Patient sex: F
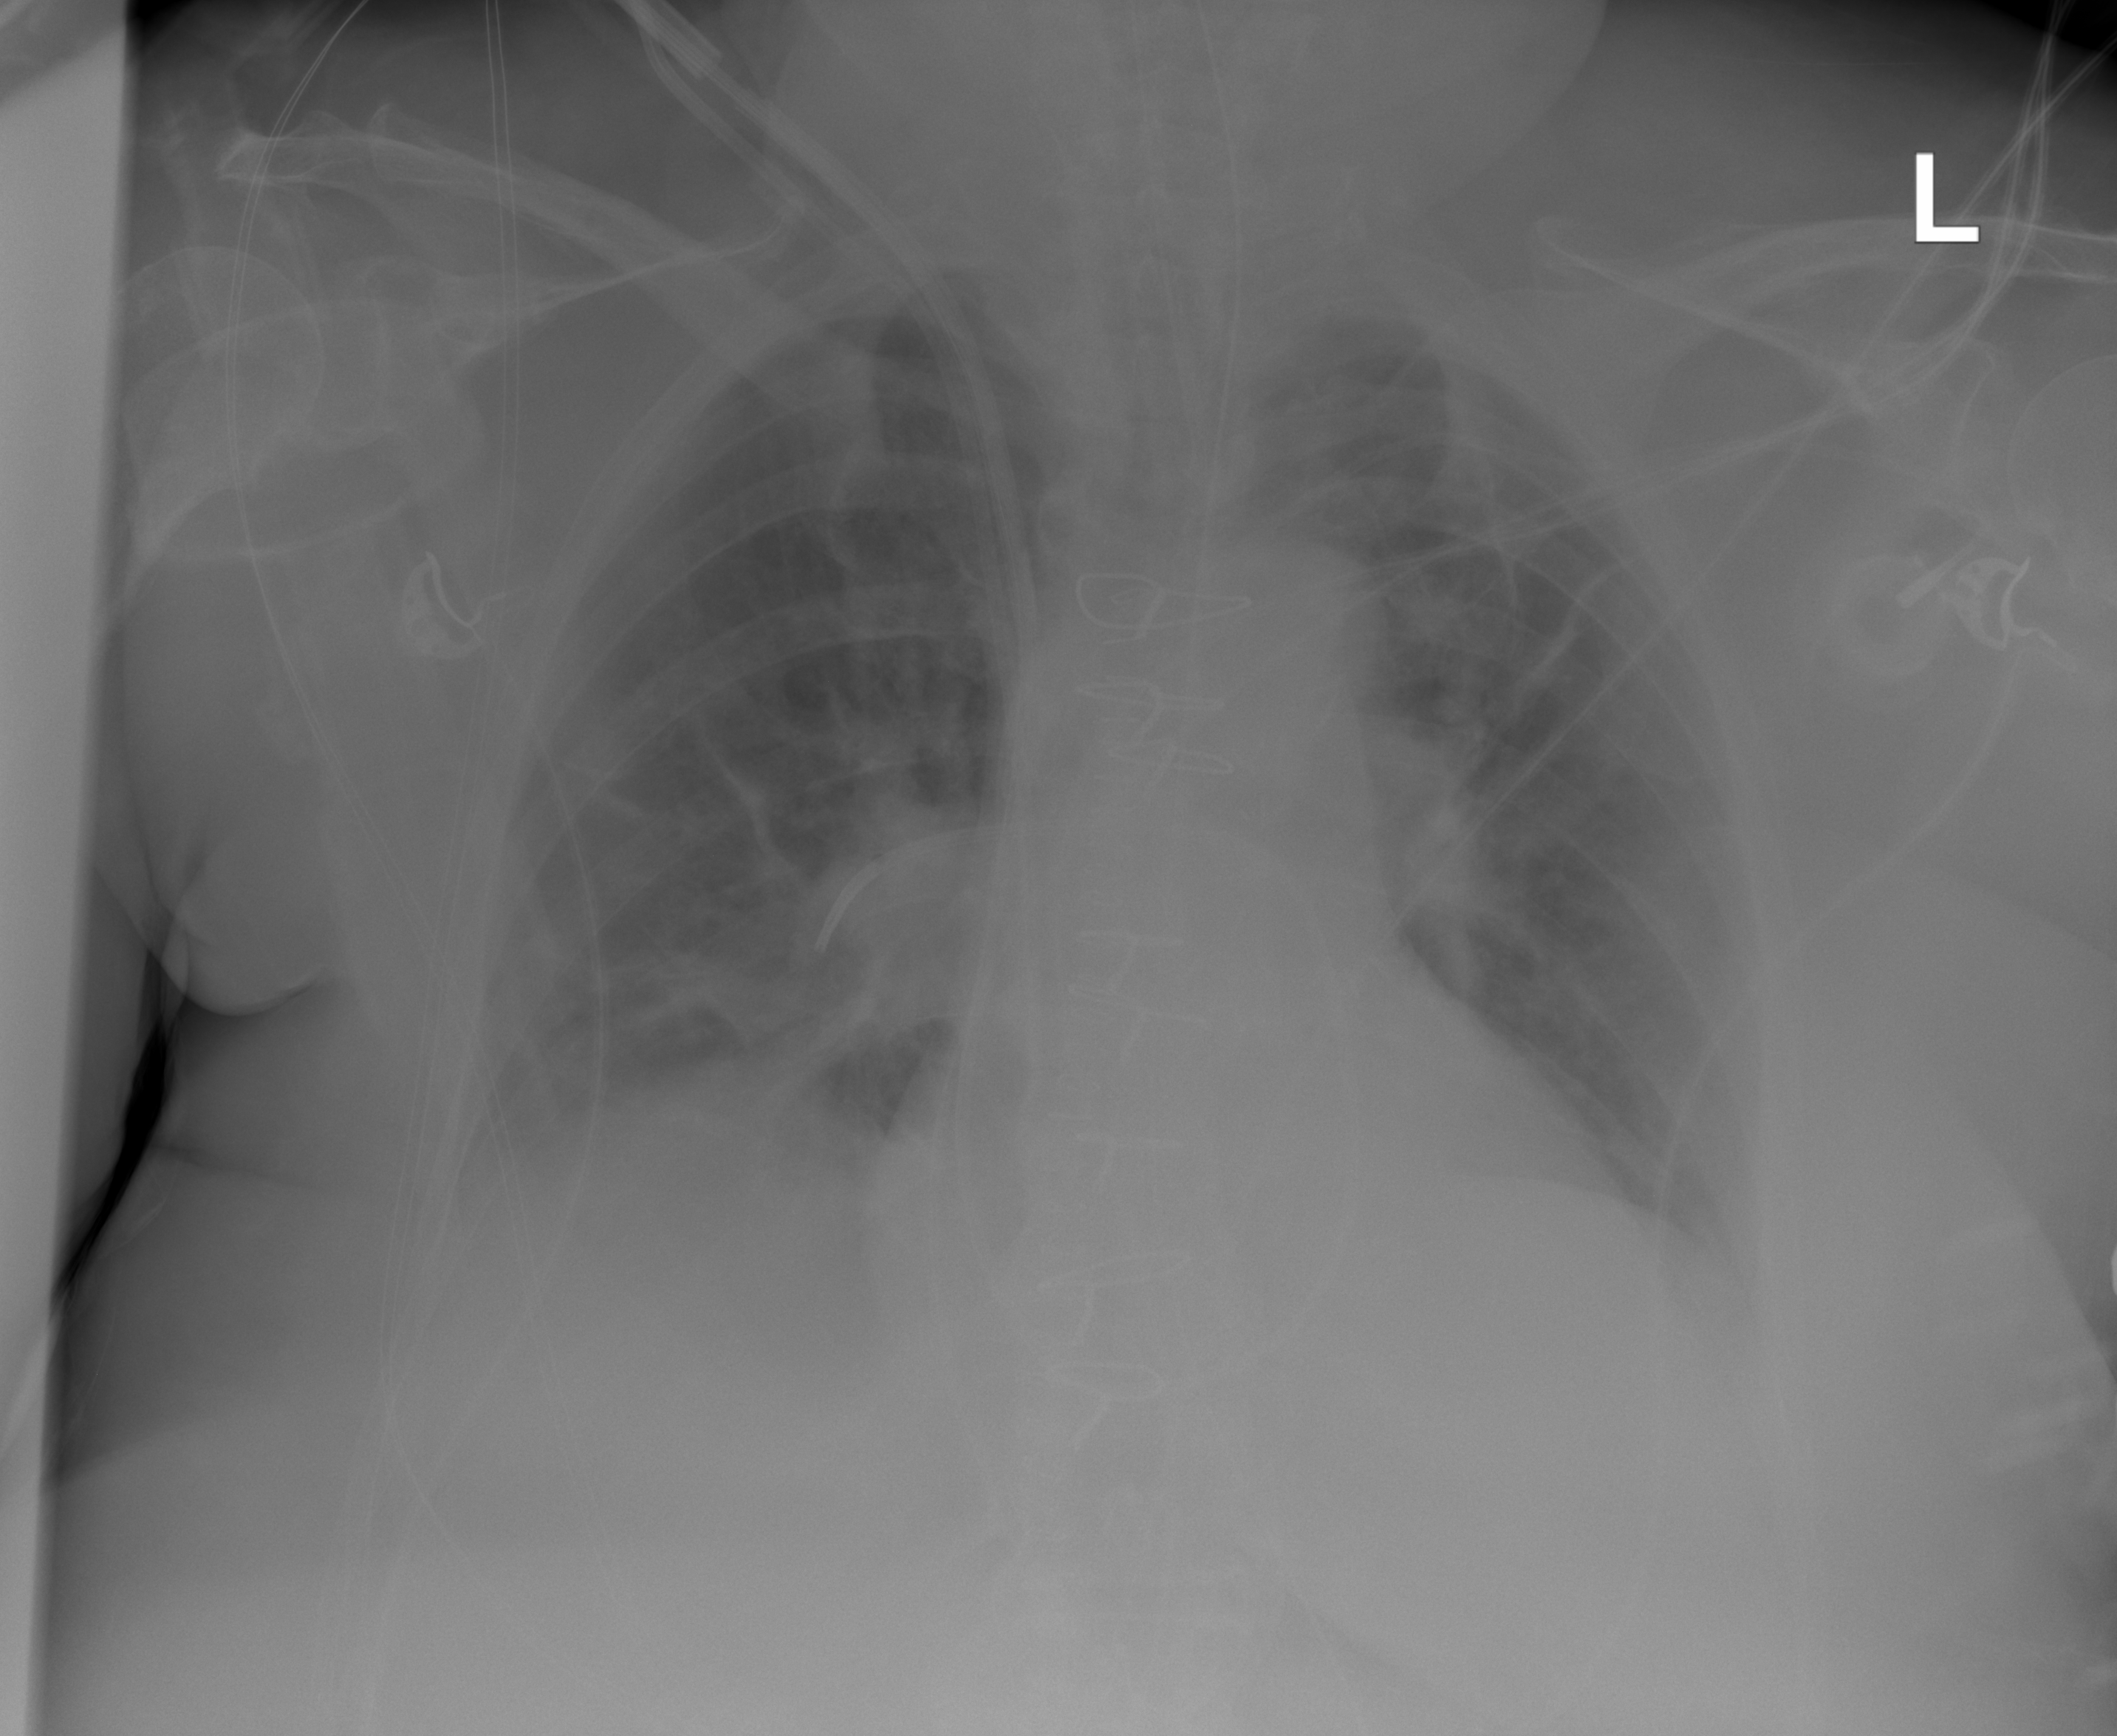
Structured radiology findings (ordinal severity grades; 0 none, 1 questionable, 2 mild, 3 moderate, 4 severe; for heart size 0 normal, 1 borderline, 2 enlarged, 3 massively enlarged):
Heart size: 1
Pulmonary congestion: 2
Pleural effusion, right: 2
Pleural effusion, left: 2
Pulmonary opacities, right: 2
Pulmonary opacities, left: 0
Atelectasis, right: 2
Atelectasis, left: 2